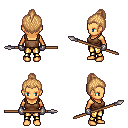
a pixel art fantasy rpg character, female body template, human, tanned skin, brown pirate shirt, gold greaves, light blonde short topknot hairstyle, metal gloves, spear, four views (front, back, left, right), 2x2 character sprite sheet, small pixel art, hard edges, no anti-aliasing